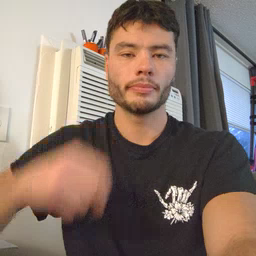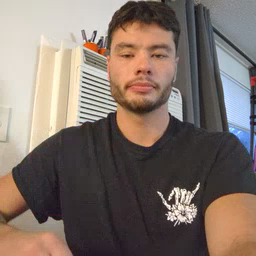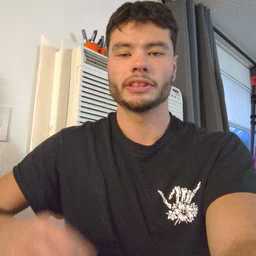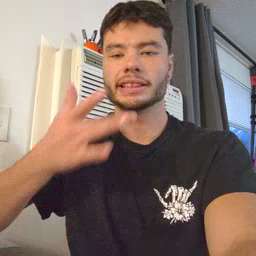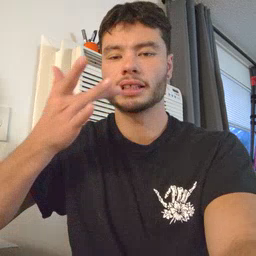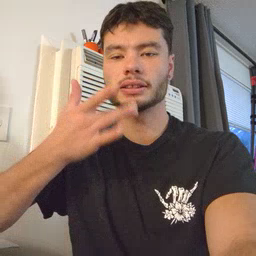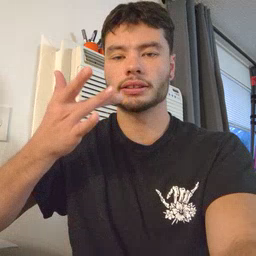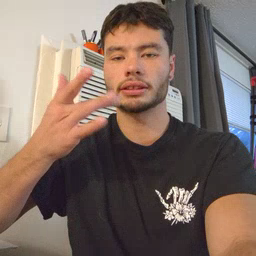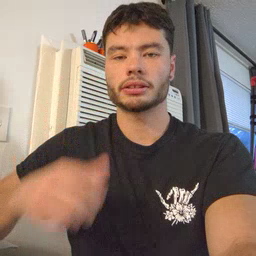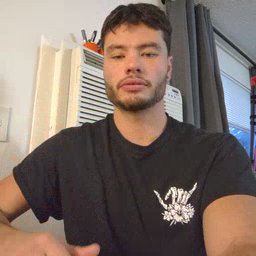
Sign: taste